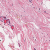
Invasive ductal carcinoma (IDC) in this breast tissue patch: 0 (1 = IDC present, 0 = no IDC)